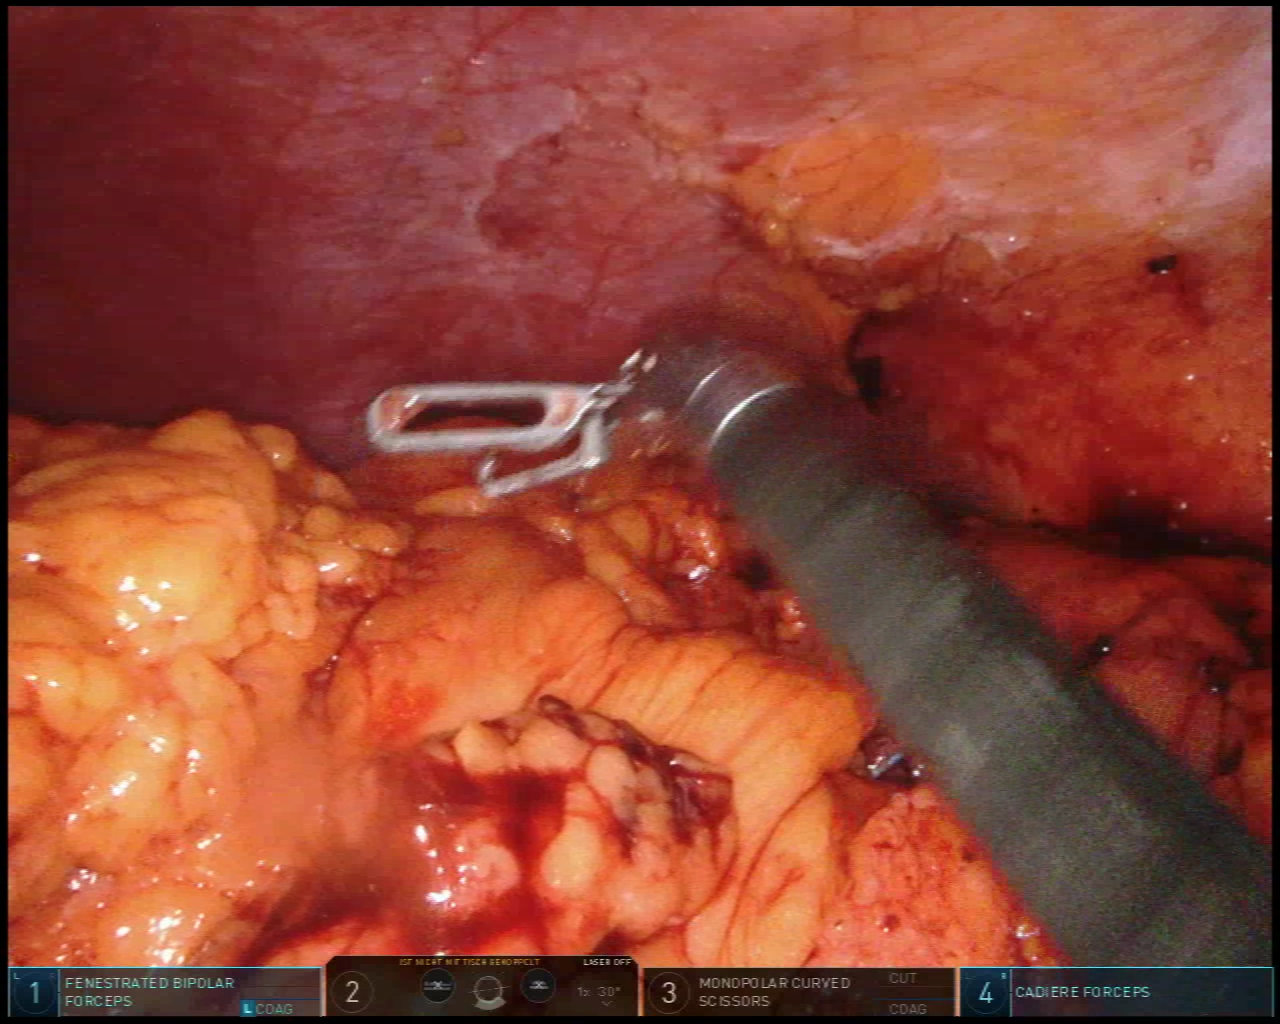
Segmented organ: abdominal_wall
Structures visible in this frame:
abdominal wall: yes
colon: no
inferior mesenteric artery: no
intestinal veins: no
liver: no
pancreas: no
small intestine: no
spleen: no
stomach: no
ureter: no
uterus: no
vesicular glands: no